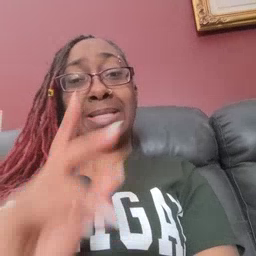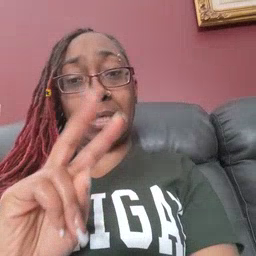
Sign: TV